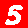
Digit: 5